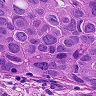
Metastatic tissue present: yes